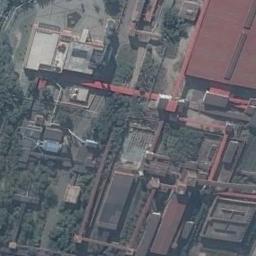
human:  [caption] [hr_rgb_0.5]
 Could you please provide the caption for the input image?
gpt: There are many machines and equipment in the thermal power station .

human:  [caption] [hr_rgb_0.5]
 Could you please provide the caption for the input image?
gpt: The thermal power station is next to some buildings and trees .

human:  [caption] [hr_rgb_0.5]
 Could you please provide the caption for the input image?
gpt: There are many buildings next to the thermal power station .

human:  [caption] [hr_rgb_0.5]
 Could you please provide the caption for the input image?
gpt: There are two thermal power stations next to the buildings .

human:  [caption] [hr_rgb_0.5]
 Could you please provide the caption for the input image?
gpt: There are many buildings and green trees on the thermal power station .